Question: I am trying to create an add hoc version over the desktop app of Test FLight but it fails to find the sdk?

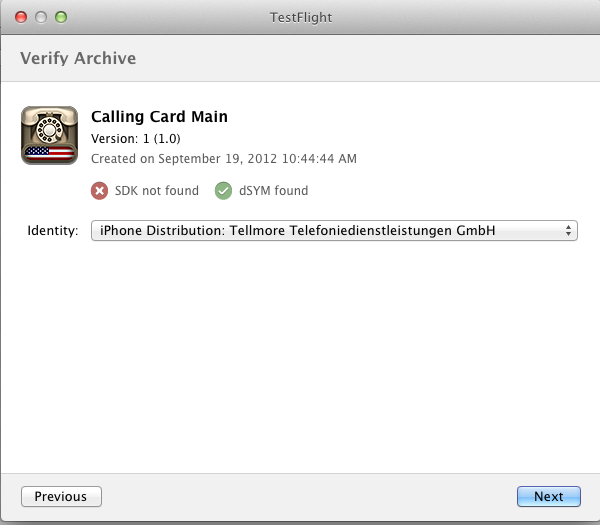
Answer: I suspect there are some issues with the TestFlight client since the 1.1 SDK update, which add support for ARMv7s (iPhone 5). I had exactly the same issue.
You can still upload your builds using the web-interface. Everything works there, so .
To upload a build, from xCode, go to the (cmd-shift-2), and select .
Select the archive you need to upload, and click .
Select , and select your signing identity.
You'll then be able to save the file, that you can upload using the TestFlight web interface.